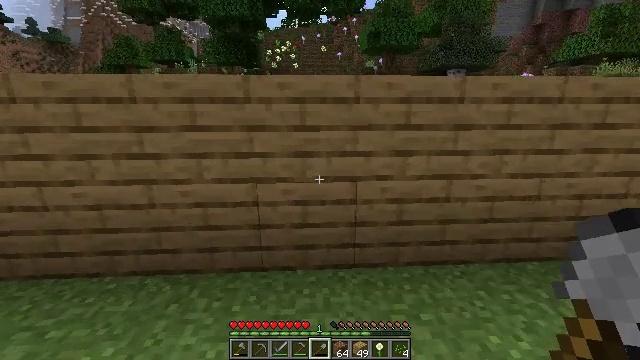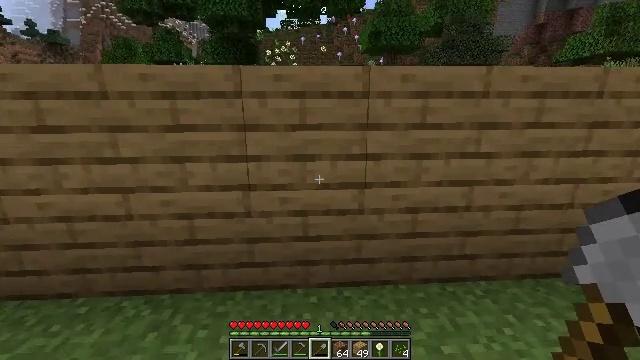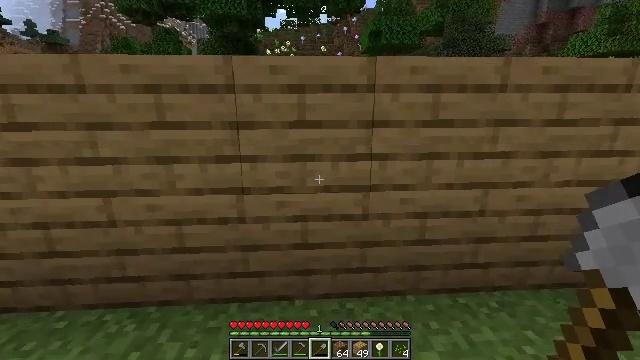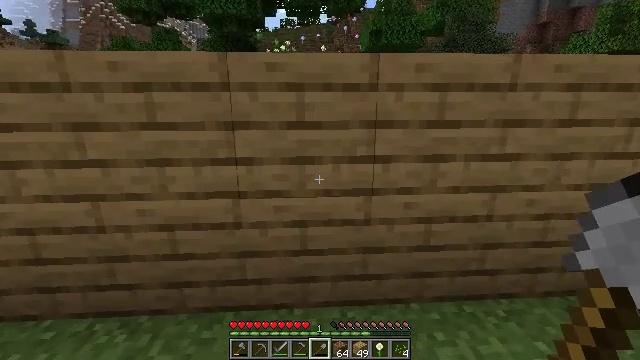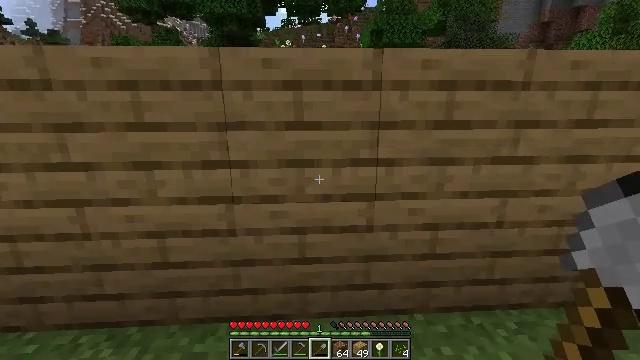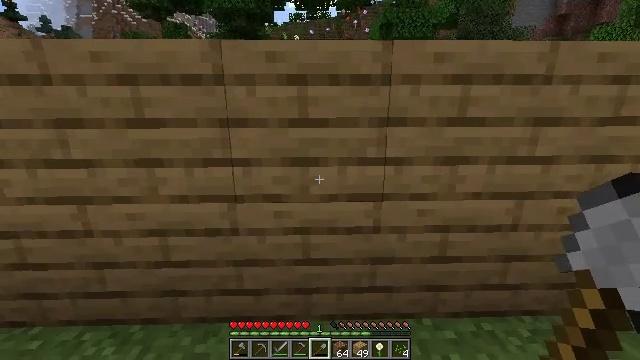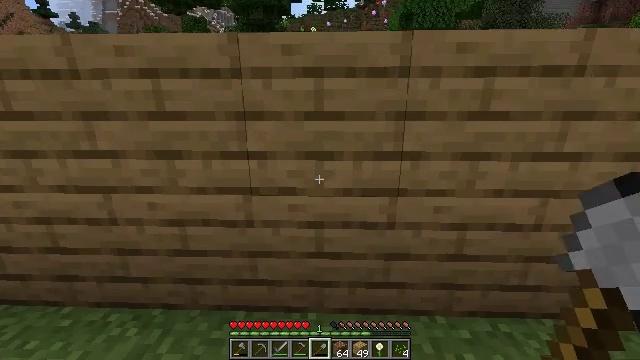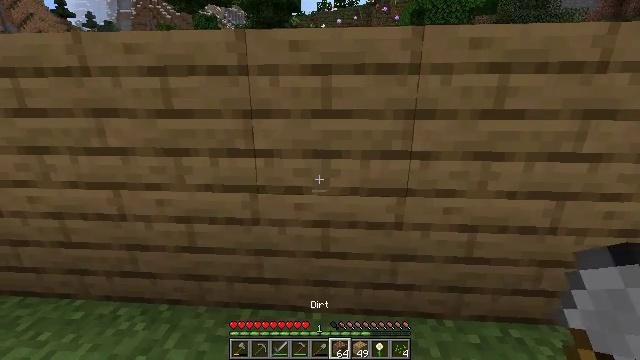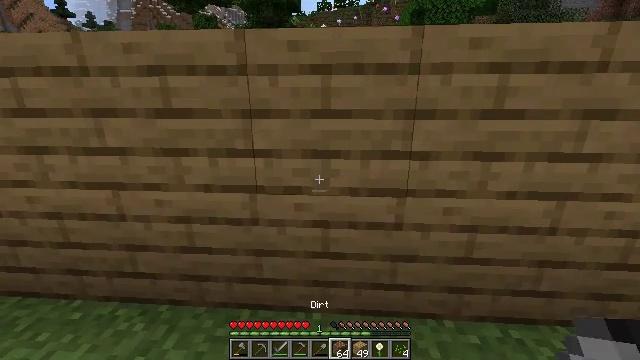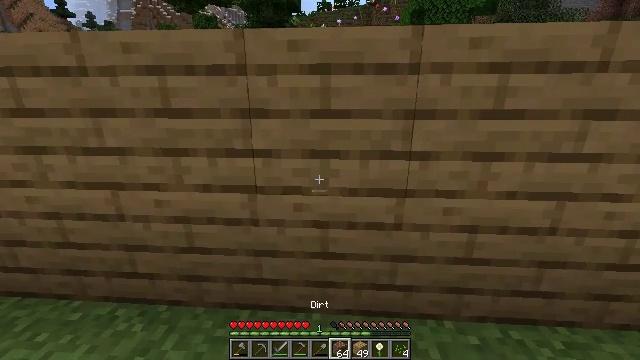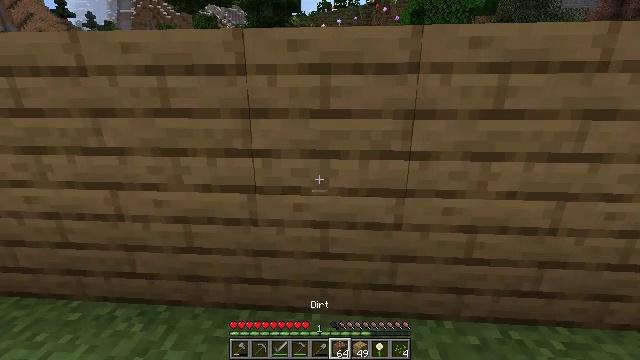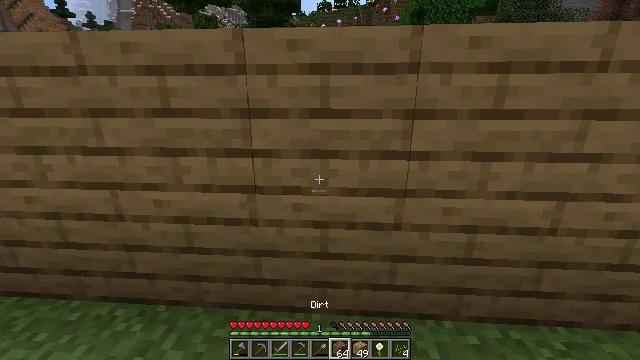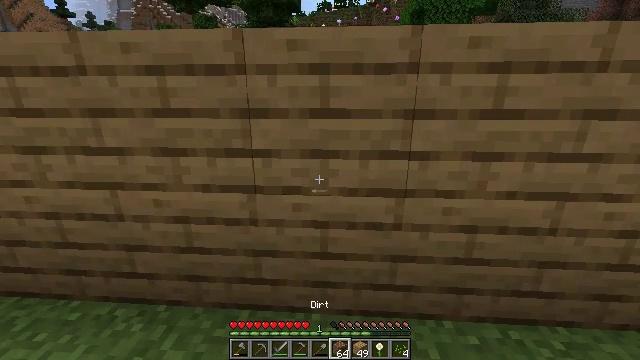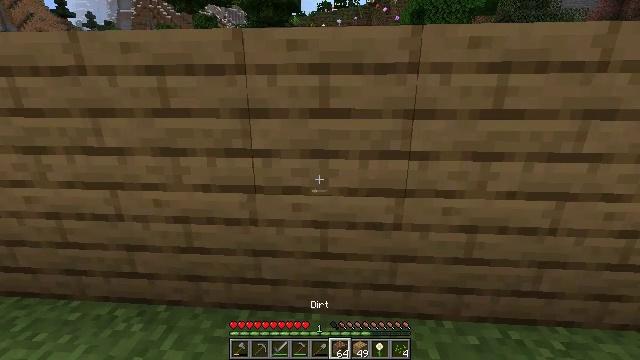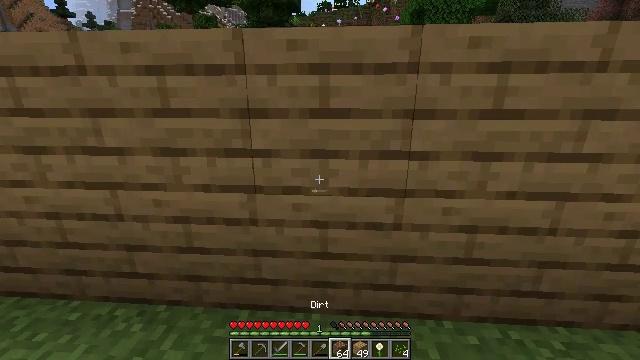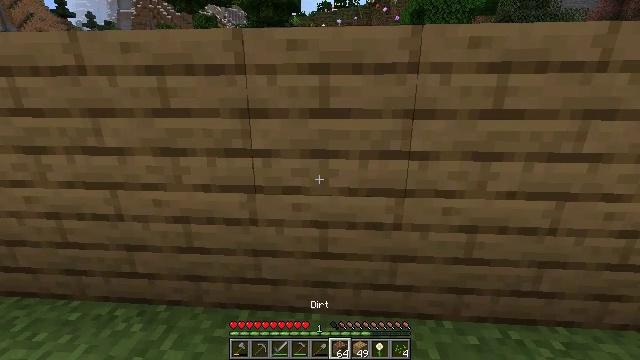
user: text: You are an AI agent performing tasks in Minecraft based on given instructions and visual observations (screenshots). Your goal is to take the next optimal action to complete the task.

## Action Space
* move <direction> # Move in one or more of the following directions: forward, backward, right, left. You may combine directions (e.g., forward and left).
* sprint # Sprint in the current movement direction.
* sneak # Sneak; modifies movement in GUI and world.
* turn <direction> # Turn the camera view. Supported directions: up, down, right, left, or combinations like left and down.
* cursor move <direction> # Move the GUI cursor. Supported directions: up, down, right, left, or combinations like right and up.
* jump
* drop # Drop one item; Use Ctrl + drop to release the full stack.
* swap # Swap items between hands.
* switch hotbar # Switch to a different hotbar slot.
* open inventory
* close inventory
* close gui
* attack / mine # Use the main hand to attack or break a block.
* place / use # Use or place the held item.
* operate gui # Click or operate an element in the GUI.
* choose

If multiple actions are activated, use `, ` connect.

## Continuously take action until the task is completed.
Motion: motion action
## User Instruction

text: Retrieve oak planks from the wooden block.
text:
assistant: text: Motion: move forward
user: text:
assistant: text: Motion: move forward
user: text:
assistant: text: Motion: no_op
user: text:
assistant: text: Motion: no_op
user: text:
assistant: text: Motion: turn left
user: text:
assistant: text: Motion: turn left and down
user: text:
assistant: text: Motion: turn left
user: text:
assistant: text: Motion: no_op
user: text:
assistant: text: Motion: no_op
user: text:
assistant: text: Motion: no_op
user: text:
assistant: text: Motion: no_op
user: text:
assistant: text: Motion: no_op
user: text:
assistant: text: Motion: no_op
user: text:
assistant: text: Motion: no_op
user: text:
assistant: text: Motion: no_op
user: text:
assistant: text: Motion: no_op
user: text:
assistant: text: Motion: no_op
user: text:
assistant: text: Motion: no_op
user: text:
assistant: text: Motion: no_op
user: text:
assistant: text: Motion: no_op
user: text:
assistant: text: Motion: no_op
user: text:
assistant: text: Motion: no_op
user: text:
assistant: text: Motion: no_op
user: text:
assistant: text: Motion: no_op
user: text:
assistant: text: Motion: no_op
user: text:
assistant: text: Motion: no_op
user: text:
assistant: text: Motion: no_op
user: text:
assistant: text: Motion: no_op
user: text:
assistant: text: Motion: no_op
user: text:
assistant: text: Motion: no_op